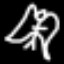
Label: angel